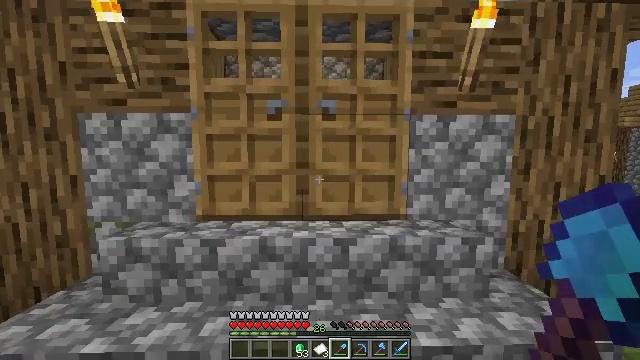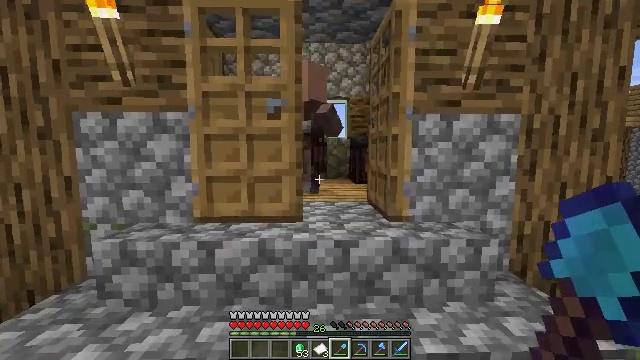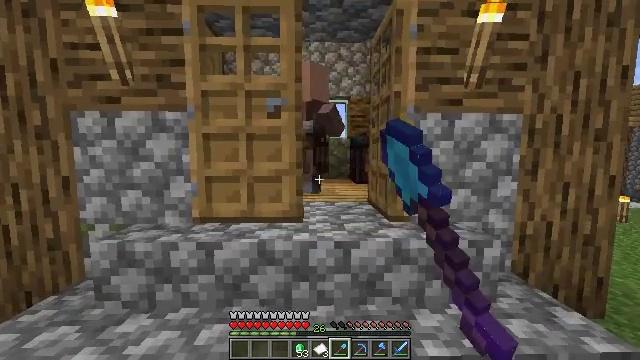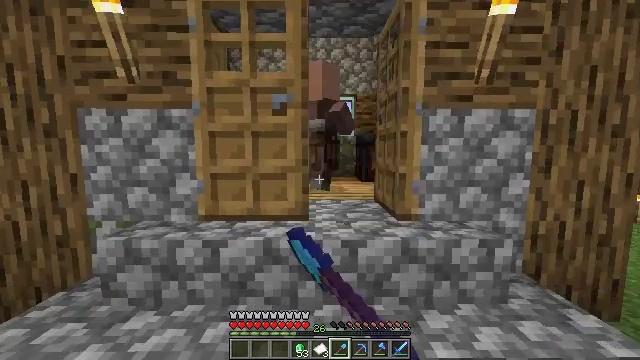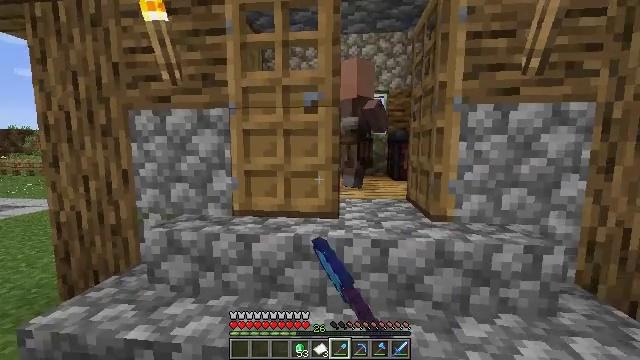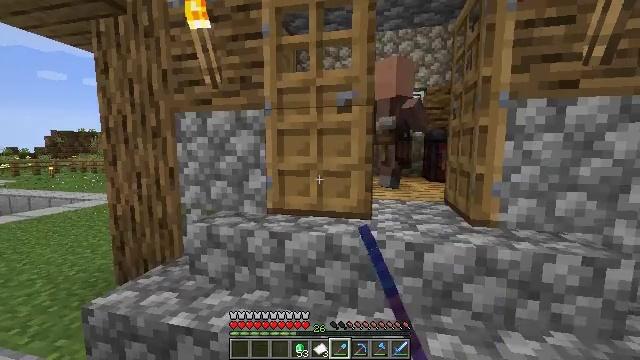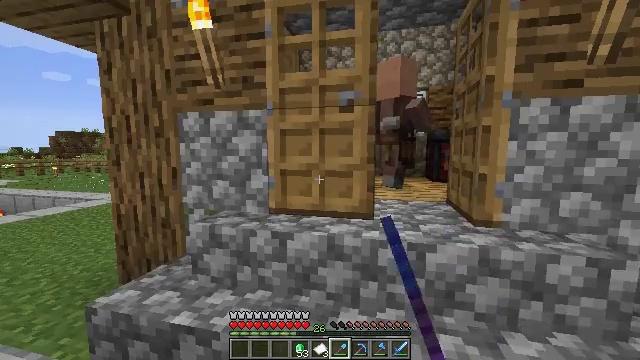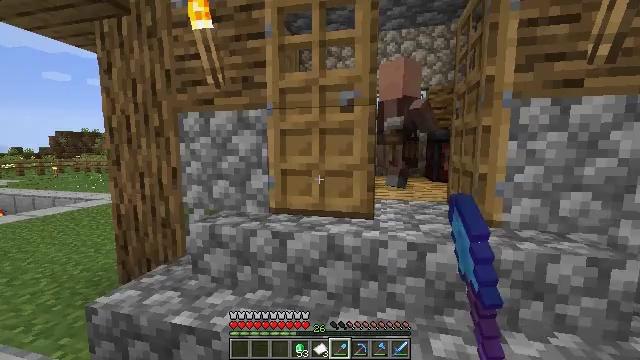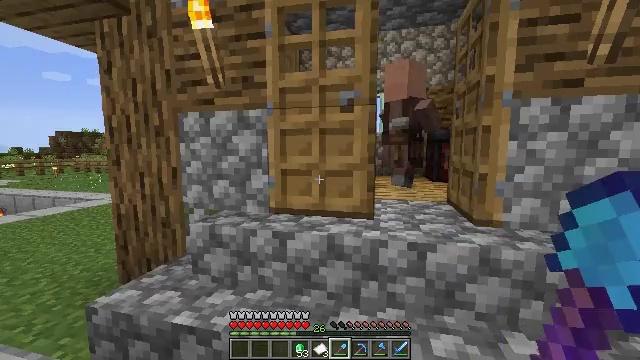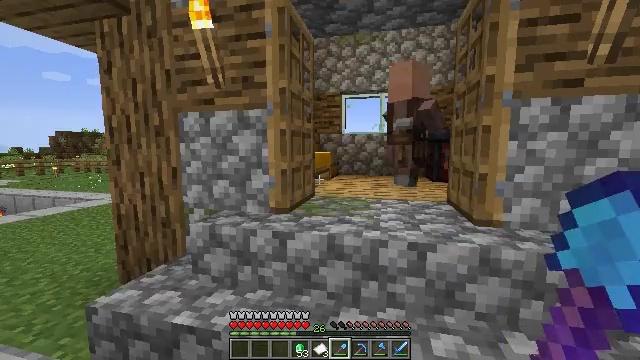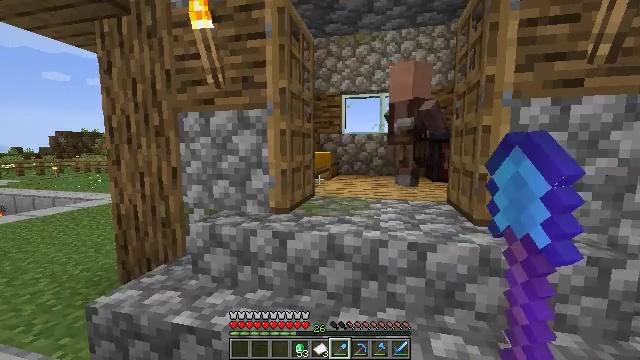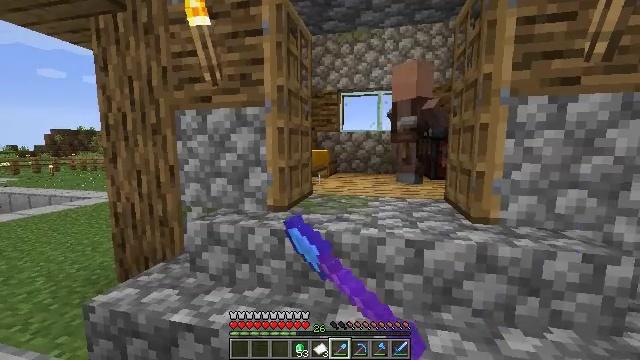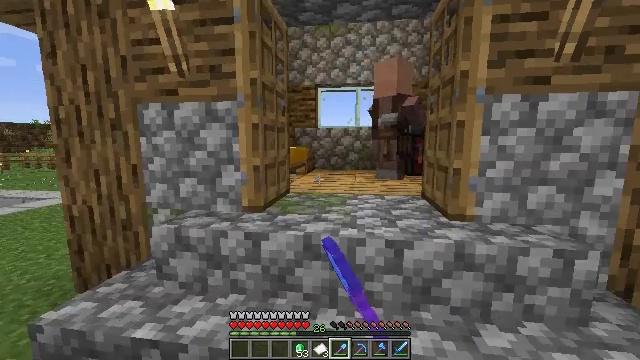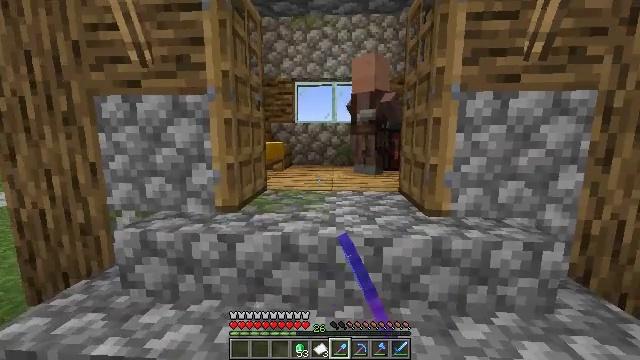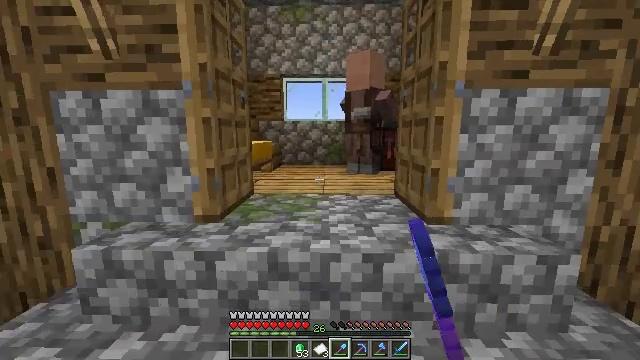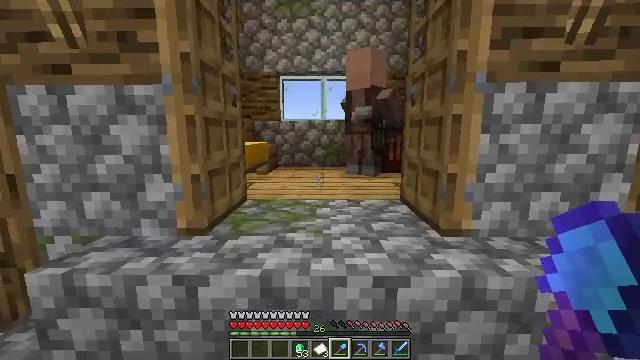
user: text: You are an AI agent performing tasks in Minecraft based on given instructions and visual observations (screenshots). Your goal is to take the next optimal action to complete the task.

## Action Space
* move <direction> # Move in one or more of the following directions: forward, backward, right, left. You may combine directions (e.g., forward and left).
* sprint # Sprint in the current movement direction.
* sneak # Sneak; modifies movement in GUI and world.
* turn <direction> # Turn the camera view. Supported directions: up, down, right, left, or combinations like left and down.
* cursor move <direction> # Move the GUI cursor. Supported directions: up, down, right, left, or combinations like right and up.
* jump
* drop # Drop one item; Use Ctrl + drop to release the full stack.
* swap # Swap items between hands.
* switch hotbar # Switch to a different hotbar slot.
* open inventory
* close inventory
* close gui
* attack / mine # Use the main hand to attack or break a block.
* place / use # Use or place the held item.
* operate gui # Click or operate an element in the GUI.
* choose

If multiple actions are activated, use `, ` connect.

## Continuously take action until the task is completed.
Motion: motion action
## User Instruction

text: Break down the oak fence.
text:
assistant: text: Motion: use / place
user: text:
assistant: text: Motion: use / place
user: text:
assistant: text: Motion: turn left, use / place
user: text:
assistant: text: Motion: turn left
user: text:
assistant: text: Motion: turn left
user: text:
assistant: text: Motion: no_op
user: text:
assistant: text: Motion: no_op
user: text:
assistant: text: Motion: no_op
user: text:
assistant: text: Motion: use / place
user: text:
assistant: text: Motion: use / place
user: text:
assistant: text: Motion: use / place
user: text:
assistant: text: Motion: move forward, turn right
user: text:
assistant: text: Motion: move forward, turn right and down
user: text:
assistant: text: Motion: move forward, turn right
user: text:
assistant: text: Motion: move forward
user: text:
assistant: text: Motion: move forward
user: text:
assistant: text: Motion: move forward
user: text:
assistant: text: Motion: move forward
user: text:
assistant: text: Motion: move forward
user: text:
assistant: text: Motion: move forward
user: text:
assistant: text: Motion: move forward, turn right
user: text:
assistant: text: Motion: move forward, turn right and down
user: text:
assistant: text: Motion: move forward, turn right
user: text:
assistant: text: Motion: move forward, turn right
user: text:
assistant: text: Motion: move forward, turn right
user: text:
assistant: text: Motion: turn down
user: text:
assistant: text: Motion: turn right and down
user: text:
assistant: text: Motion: turn right and down
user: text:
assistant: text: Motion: turn right and down
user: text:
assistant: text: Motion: turn right